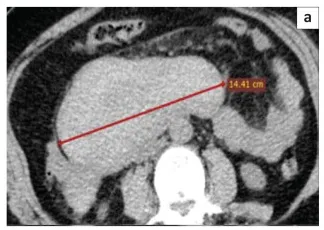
A 64-year-old woman with persistent diffuse abdominal pain, admitted for haematemesis and melena. Axial non-enhanced computed tomography demonstrates a homogeneous hyperdense haematoma of approximately 14 cm.
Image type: radiology (ct)